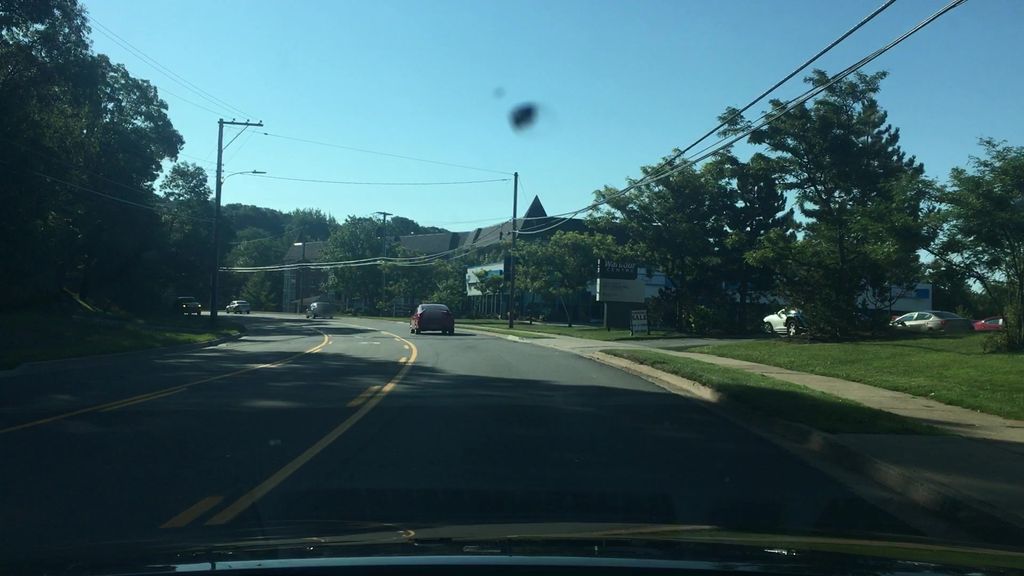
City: halifax